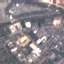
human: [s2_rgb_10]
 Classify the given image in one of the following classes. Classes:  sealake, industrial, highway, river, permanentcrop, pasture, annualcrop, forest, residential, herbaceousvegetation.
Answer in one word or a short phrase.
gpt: Industrial